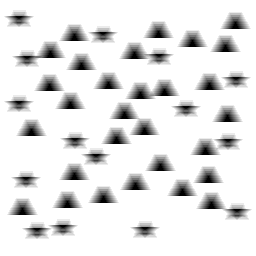
Squares: 0
Triangles: 29
Stars: 15
Total shapes: 44